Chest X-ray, PA view. Patient: 38 years old, sex M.
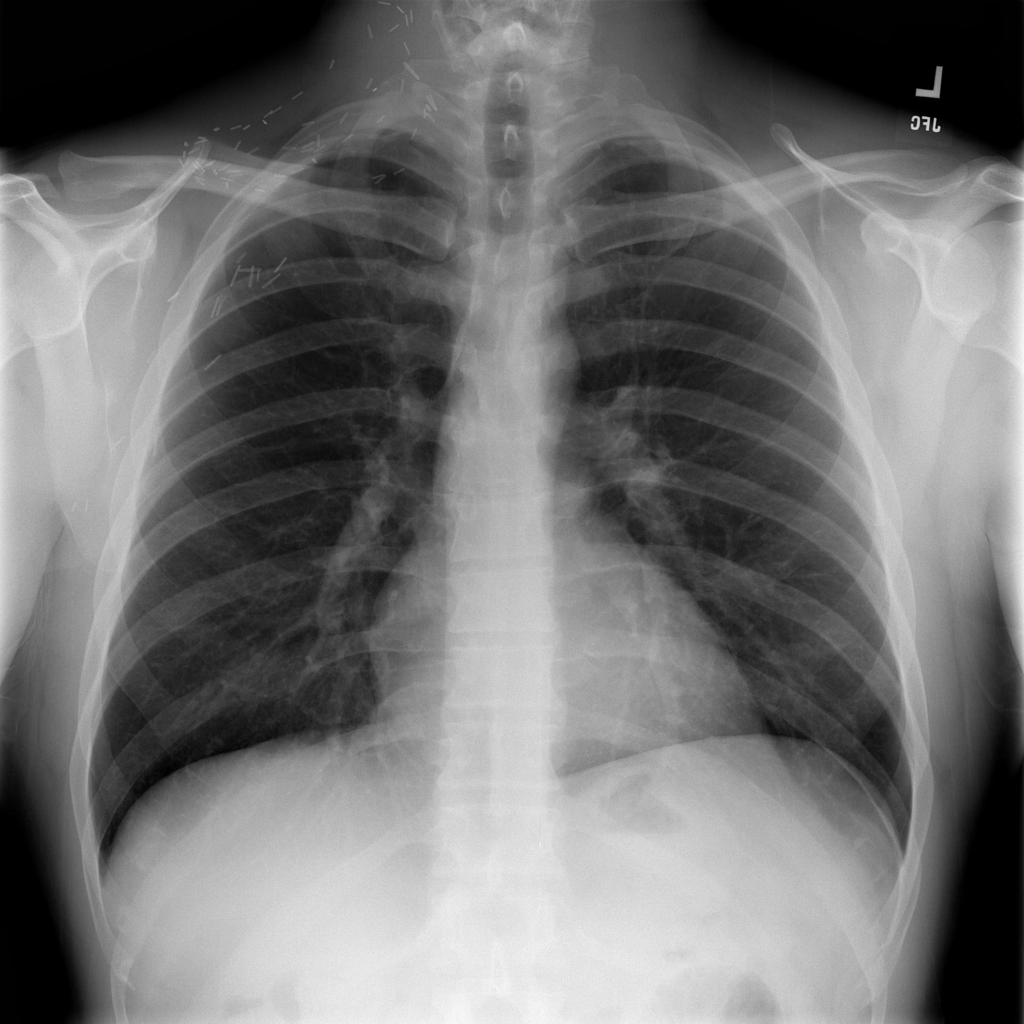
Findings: No Finding